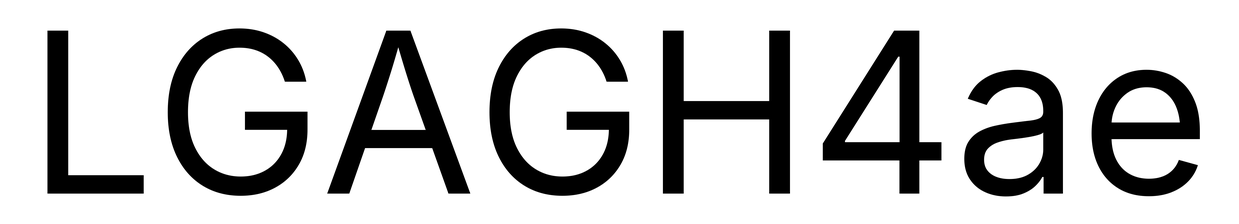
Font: Inter_Regular